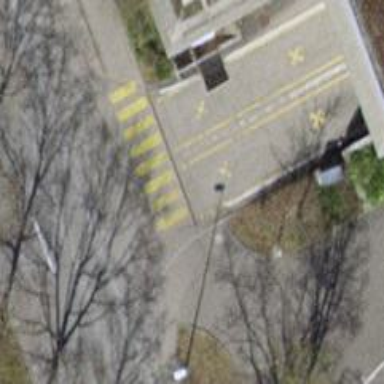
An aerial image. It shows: Uncontrolled zebra crossing on the road.